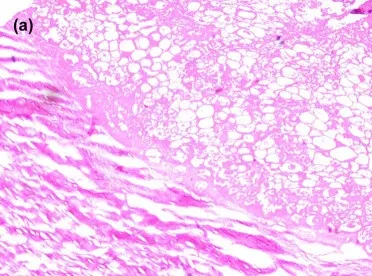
Photomicrograph shows. The necrotic, and ,mechanized adipose tissue in the center of the free body, and ,its periphery surrounded by dense connective tissue.
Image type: pathology (h&e)